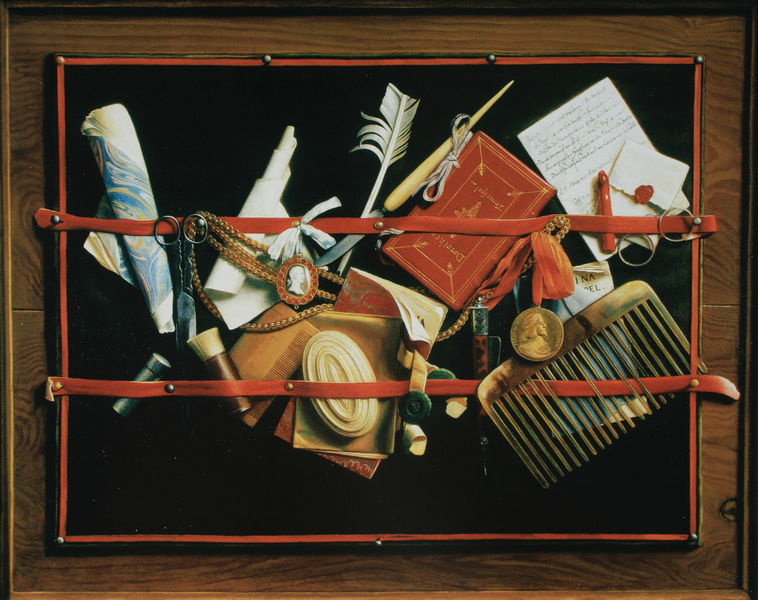
Titel: Steckbrett
Künstler: Samuel van Hoogstraten
Standort: Karlsruhe
Institution: Staatliche Kunsthalle
Schlagwörter: feder, gemälde, braun, holz, schmuck, schwarz, rot, tuch, beige, schleife, band, messer, rahmen, bild, niederlande, signatur, schnur, stoff, blatt, brosche, stilleben, stillleben, schrift, papier, kamm, kette, kordel, nagel, nägel, collage, foto, halterung, schere, buch, medaillon, brille, schachtel, pinsel, utensilien, brief, leder, sammlung, seife, medaille, bänder, illusion, monokel, münze, gegenstände, schwere, notiz, gemme, brieföffner, steckbrett, hz, trompe l'oeil, medaillon#, trompe d'oeil, quodlibet, tedt, schreibpapier, hoogstraten, fgemälde